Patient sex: M
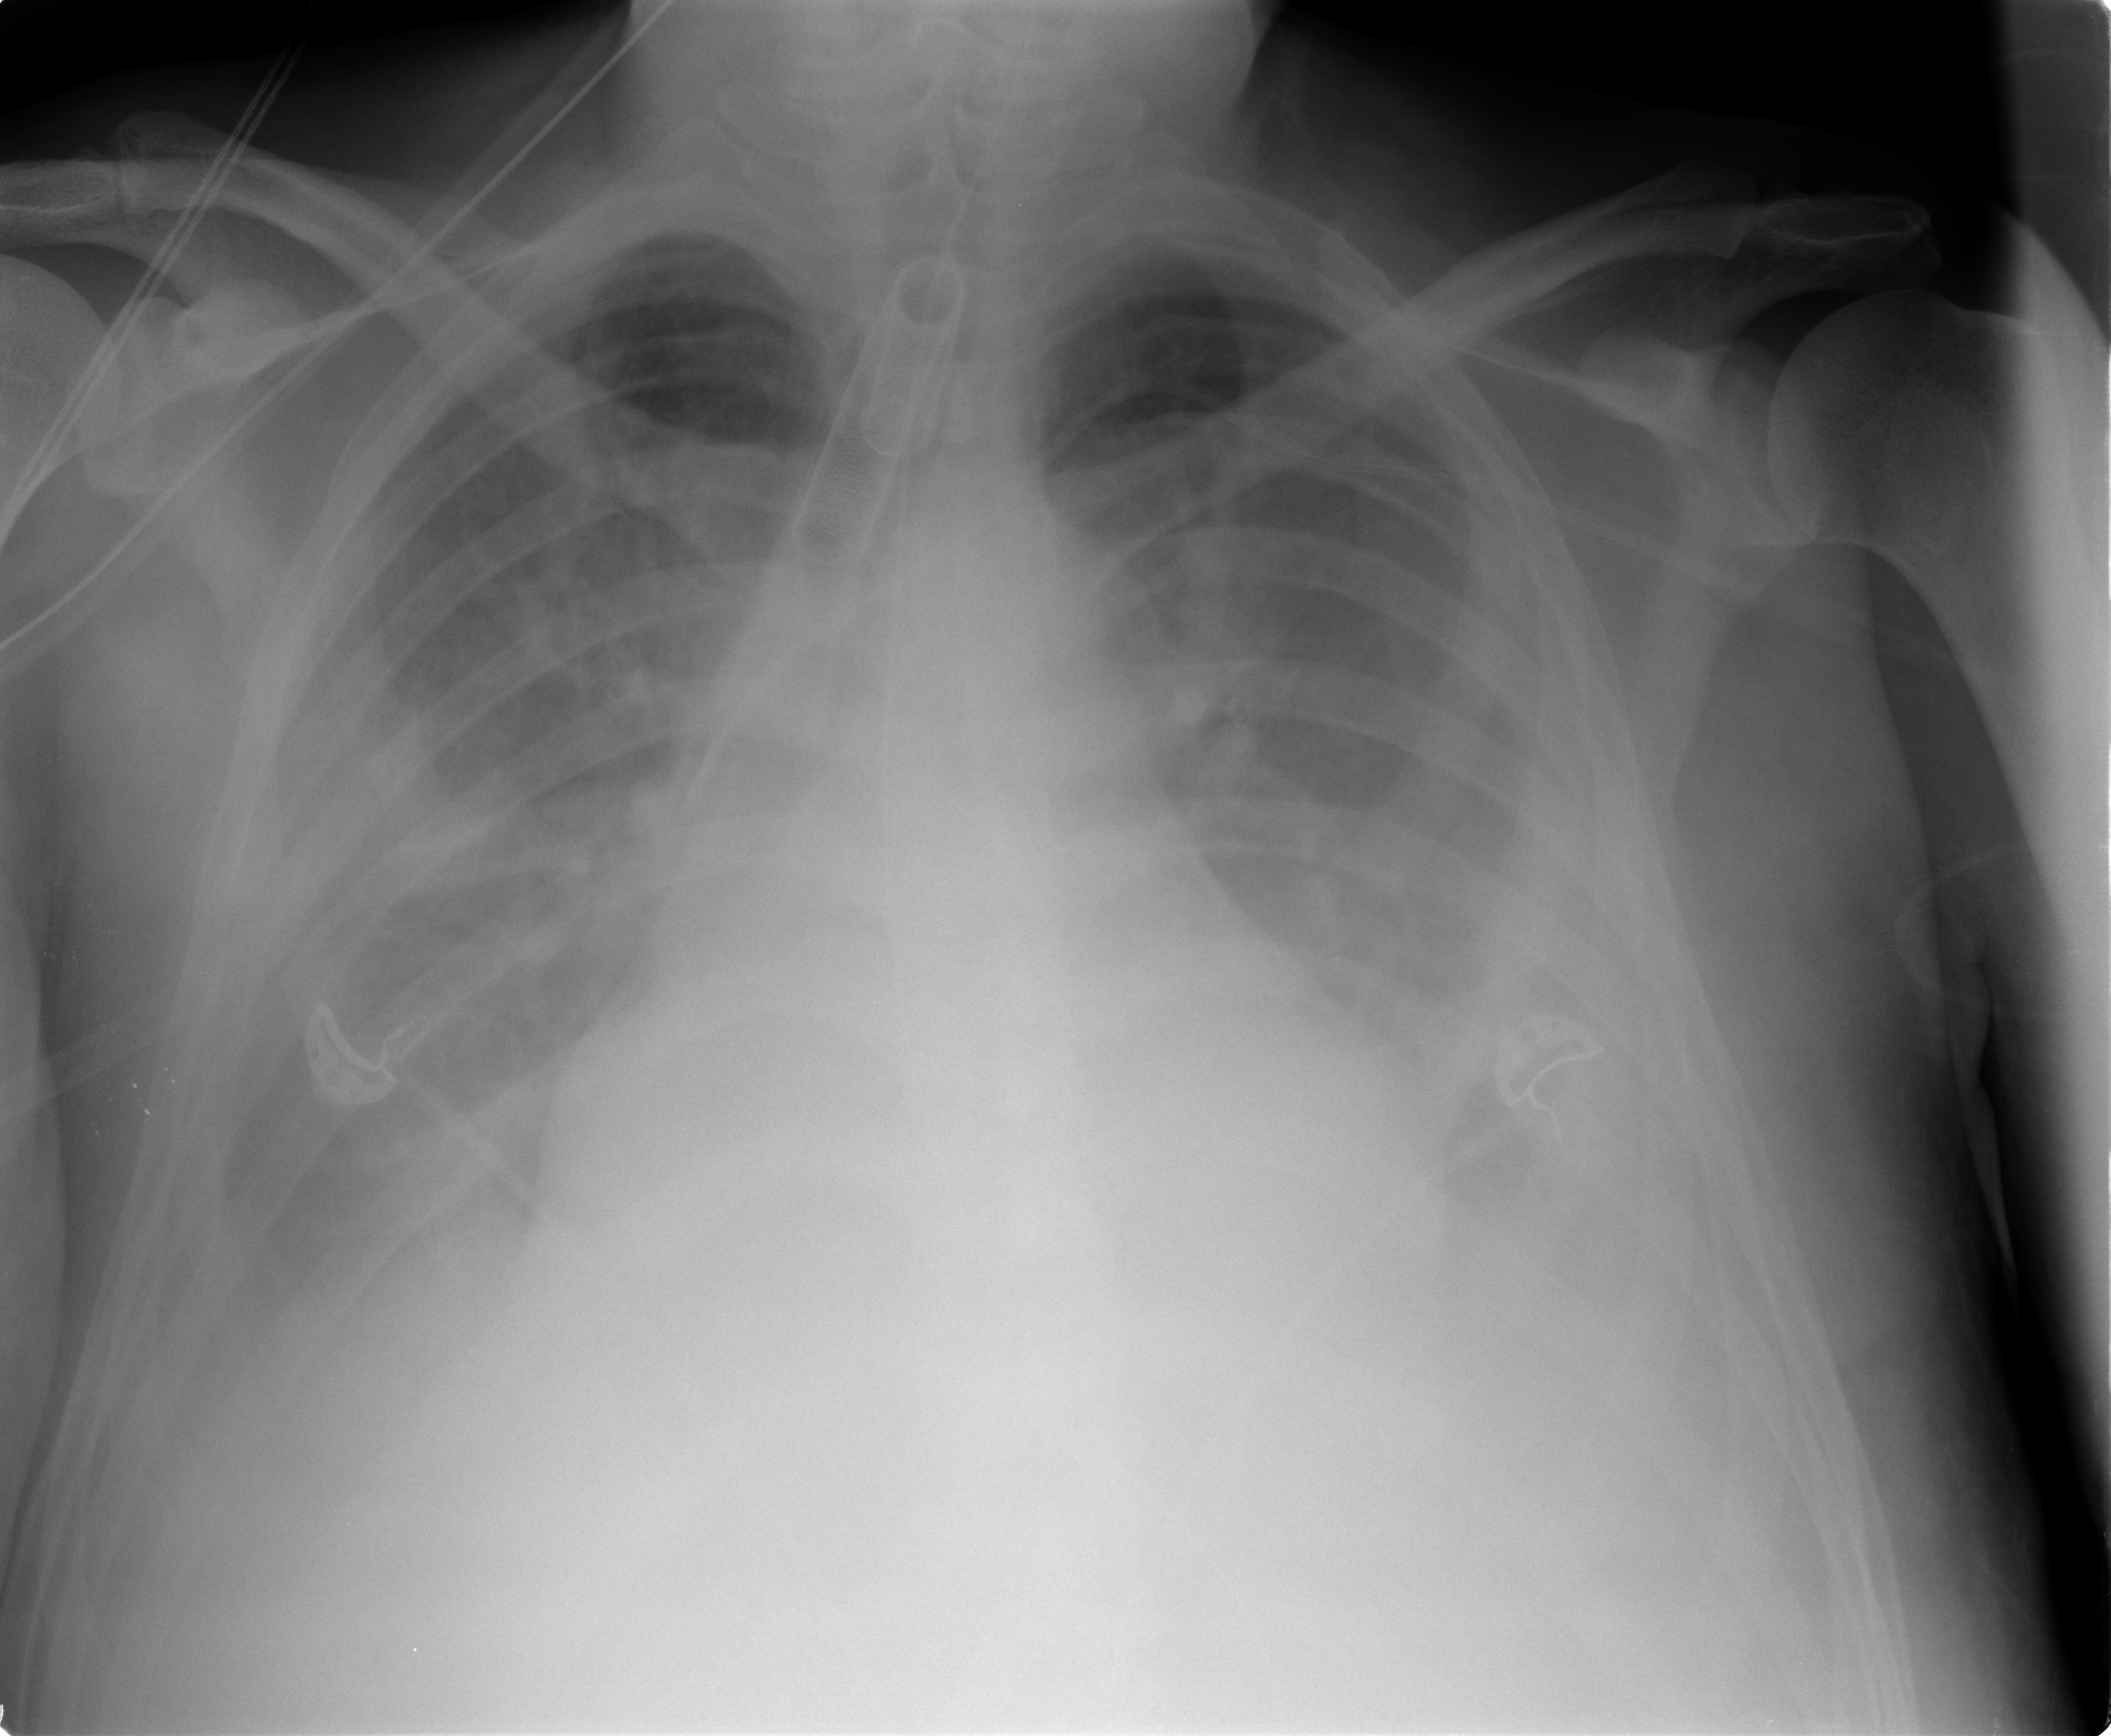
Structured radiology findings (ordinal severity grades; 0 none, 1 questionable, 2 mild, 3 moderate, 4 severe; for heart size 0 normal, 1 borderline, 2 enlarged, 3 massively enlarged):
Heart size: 2
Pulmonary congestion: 2
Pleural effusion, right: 3
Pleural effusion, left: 3
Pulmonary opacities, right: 1
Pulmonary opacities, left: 1
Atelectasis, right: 2
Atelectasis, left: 2